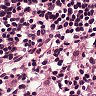
Metastatic tissue present: yes